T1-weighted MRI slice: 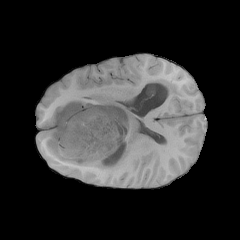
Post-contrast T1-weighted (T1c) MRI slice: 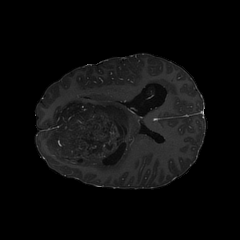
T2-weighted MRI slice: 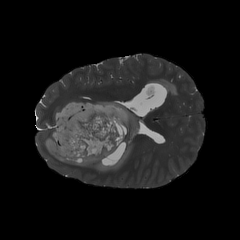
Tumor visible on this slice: yes